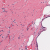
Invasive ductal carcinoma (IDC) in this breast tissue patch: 0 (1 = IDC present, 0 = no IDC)